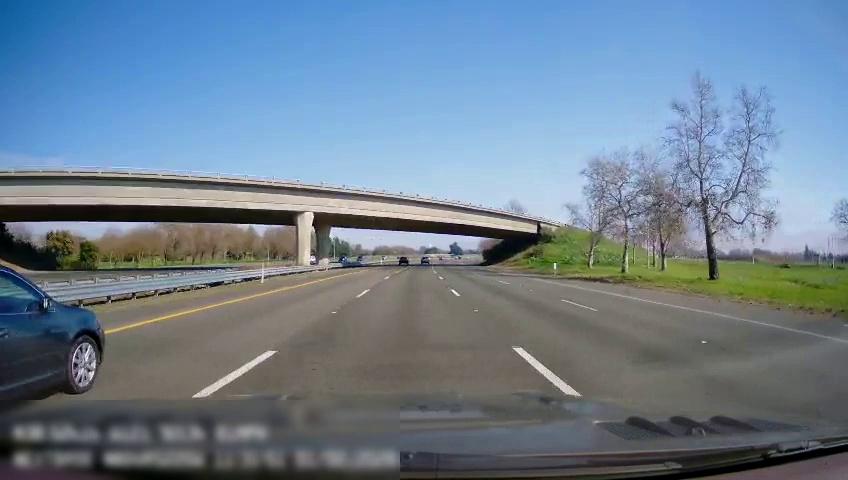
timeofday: Day
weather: Sunny
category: Drivable Space
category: Drivable Space
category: Vehicles | SUV
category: Vehicles | SUV
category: Vehicles | SUV
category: Lanes | Current Lane
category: Lanes | Current Lane
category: Lanes | Alternate Lane
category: Lanes | Alternate Lane
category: Lanes | Alternate Lane